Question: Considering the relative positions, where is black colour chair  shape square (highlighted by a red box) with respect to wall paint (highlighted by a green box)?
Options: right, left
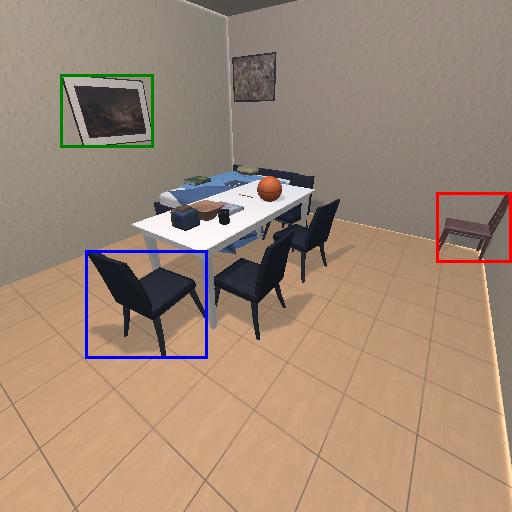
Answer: right